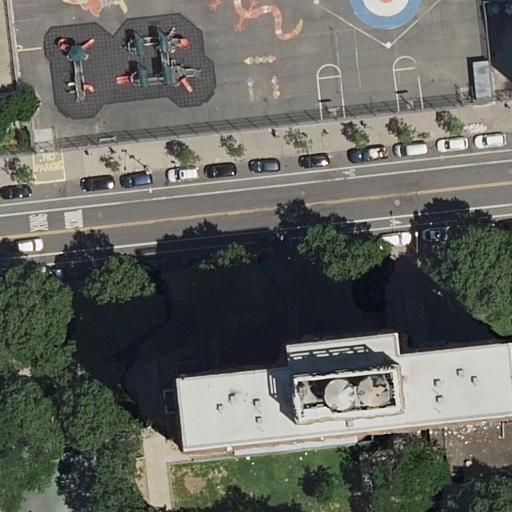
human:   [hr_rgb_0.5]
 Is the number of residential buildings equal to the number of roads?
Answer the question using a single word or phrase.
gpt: no

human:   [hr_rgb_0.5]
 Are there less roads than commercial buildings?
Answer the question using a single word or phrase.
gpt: no

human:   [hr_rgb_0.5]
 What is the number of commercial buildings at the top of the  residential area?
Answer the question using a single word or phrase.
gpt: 0

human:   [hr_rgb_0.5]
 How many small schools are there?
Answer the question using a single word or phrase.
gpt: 0

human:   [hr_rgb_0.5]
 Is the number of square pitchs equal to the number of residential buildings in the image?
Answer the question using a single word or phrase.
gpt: no

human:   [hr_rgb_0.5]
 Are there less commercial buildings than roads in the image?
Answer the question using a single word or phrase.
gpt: yes

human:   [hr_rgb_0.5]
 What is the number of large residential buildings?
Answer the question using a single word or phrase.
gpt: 1

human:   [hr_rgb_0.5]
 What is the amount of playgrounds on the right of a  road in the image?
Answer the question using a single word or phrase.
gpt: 1

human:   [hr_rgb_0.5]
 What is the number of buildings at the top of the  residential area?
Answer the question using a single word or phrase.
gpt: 2

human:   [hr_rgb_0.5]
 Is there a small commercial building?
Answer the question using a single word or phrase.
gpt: no

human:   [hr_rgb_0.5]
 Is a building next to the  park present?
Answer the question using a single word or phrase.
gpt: yes

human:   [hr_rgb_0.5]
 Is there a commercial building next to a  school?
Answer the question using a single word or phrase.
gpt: no

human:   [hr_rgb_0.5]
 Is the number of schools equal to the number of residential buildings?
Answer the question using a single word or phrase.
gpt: no

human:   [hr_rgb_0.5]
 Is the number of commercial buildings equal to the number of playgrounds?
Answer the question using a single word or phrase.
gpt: no

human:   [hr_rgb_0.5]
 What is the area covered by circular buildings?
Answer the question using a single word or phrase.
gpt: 0m2

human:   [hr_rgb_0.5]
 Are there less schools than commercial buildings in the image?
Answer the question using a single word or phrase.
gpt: no

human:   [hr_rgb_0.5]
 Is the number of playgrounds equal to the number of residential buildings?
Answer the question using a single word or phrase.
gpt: yes

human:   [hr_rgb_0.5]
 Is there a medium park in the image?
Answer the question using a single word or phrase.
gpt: yes

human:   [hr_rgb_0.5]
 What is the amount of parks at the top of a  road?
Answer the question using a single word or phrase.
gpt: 0

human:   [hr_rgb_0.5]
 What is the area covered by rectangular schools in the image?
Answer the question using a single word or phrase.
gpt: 2583m2

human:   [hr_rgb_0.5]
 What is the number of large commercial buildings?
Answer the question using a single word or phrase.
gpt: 0

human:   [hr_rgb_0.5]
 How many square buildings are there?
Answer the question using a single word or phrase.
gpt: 0

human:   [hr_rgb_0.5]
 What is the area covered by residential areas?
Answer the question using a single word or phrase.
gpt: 1621m2

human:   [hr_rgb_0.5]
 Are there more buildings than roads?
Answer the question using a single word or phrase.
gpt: no

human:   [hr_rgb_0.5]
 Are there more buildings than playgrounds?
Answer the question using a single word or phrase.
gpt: yes

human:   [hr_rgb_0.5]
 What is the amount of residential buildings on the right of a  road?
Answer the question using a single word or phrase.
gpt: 1

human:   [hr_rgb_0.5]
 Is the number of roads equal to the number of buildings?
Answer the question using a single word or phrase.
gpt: yes

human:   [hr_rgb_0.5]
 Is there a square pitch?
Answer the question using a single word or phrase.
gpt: no

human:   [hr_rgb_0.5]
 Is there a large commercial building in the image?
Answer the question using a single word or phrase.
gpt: no

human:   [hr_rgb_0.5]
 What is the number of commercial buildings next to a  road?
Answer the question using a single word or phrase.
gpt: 0

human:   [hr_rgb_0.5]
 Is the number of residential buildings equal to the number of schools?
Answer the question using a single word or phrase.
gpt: no

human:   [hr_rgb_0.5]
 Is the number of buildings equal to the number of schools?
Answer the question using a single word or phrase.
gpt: yes

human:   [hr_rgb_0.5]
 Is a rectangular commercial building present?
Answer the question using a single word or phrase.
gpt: no

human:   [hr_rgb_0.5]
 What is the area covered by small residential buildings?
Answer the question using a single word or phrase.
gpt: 0m2

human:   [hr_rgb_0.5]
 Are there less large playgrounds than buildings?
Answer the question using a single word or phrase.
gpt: yes

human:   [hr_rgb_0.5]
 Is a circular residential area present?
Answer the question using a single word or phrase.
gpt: no